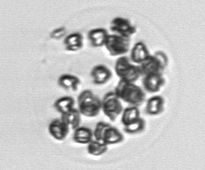
Label: Phaeocystis